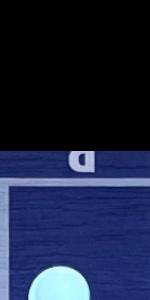
Label: Empty